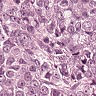
Metastatic tissue present: yes